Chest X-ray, PA view. Patient: 57 years old, sex M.
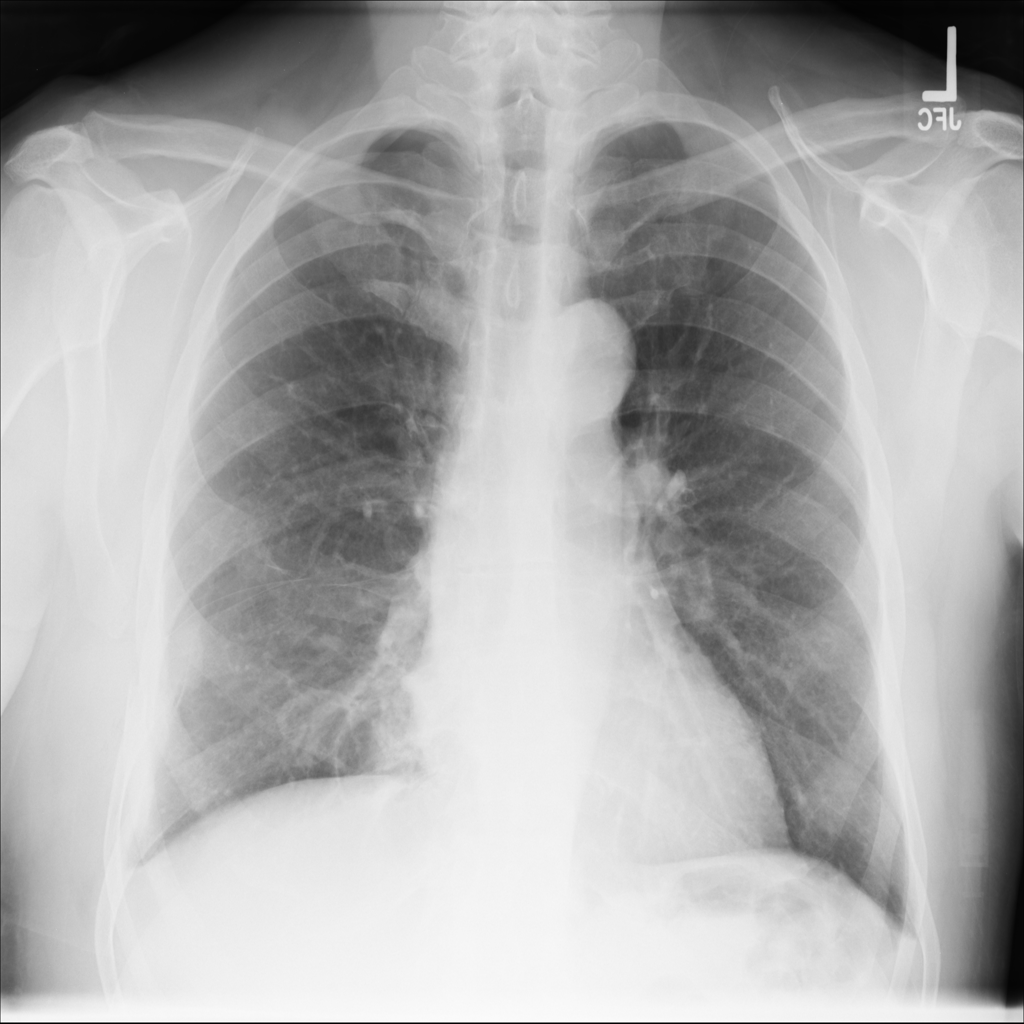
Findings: Effusion, Pneumothorax